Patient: sex M, age 26
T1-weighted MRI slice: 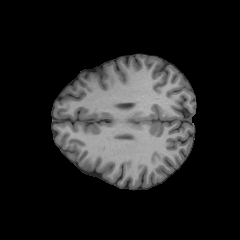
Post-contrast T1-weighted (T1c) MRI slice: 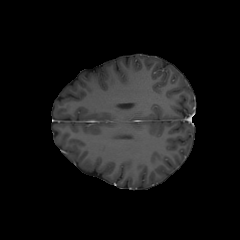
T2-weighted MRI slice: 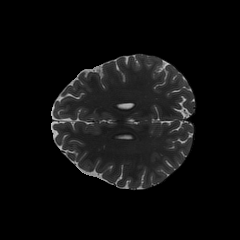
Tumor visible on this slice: no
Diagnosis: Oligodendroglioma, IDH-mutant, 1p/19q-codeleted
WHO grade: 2